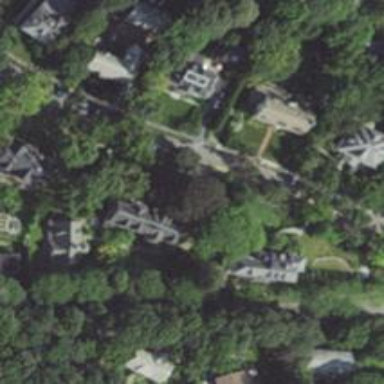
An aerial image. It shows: Charming neighbourhood.